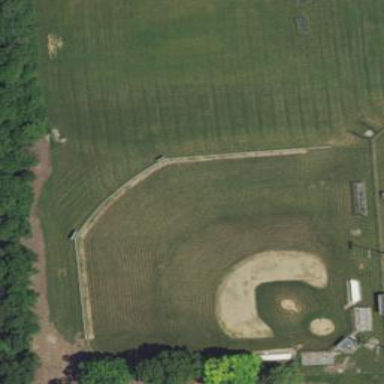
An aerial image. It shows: Baseball pitch for leisure land activities.